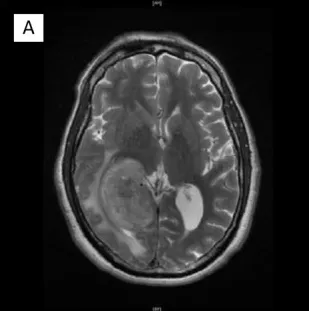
A. Image of pre surgical MRI of September 09 2013 showing within the posterior medial right temporal and occipital lobes a 3.8 x 5.8 x 4.7 cm. Mass. The mass had peripheral enhancement and effacement of the atrium of the right lateral ventricle, displaced laterally.
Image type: radiology (mri)